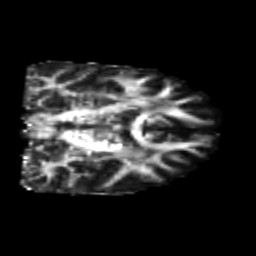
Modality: FA
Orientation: coronal
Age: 24
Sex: female
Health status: healthy
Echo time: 0.074 s